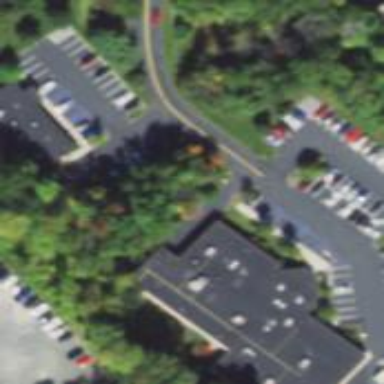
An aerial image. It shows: Clinic building offering healthcare services.